Question: CSS
'''
.contain {
max-width:960px;
text-align:center;
}
.category {
position:relative;
display: inline-block;
float:left;
padding:10px;
}
.category2 {
position:relative;
display: inline-block;
pading:10px;
}
.category3 {
position:relative;
display: inline-block;
float:right;
margin-right:50%;
padding:10px;
}
'''
HTML
'''
<div align="center" class="category">
<img src="gemstoneshomebutton.png" />
</div>
<div align="center" class="category2">
<img src="dichroichomebutton.png" />
</div>
<div align="center" class="category3">
<img src="filigreehomebutton.png" />
</div>
'''
i am trying to align 3 images that are 309 px wide , by 111 px high inside a container div,
and they don't align center and also the third image jumps down below the other two images.
I've tried to adjust the width of the container and the 3 divs, I've tried tables and changing the width on the actual html with no success.
This is my first time working with divs and i thought they would be easier, perhaps my math is off when assigning widths, or maybe I'm just structuring it all wrong.
any
and all help would be appreciated.
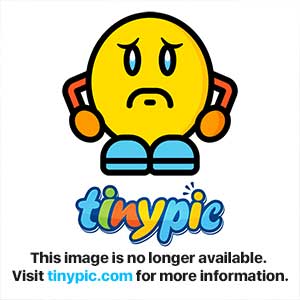
Answer: CSS
'''
.contain {
max-width:960px;
text-align:center;
}
.category {
position:relative;
display: inline-block;
float:left;
padding:10px;
}
'''
HTML
'''
<div align="center" class="category">
<img src="gemstoneshomebutton.png" />
</div>
<div align="center" class="category">
<img src="dichroichomebutton.png" />
</div>
<div align="center" class="category">
<img src="filigreehomebutton.png" />
</div>
'''